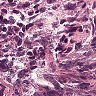
Metastatic tissue present: no